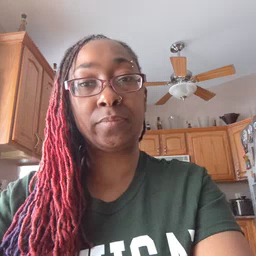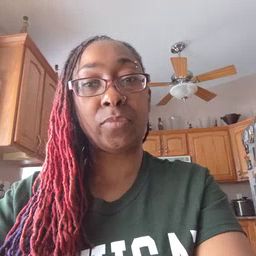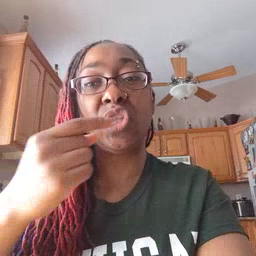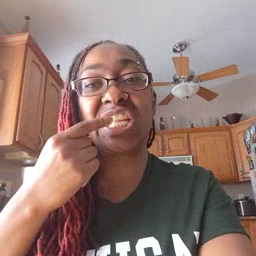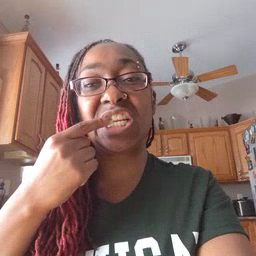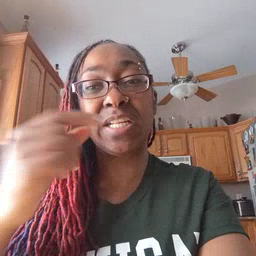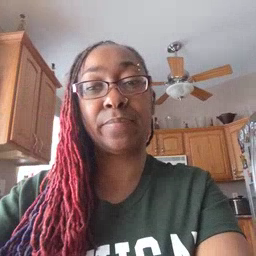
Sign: tooth